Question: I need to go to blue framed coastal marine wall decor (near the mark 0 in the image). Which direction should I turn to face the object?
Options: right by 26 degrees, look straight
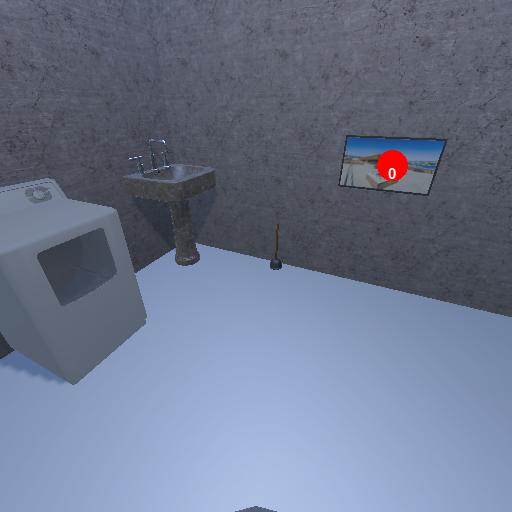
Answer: right by 26 degrees